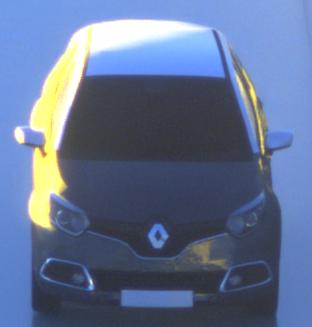
Make: Renault
Model: Captur ENERGY TCe 90
Detailed model: Captur (I)
Model produced from: 2013/06
Model produced until: 2015/05
Doors: 5
Color: gray
Road condition: wet road
Daytime: sunrise or sunset
Contrast: high contrast